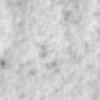
Label: no_change